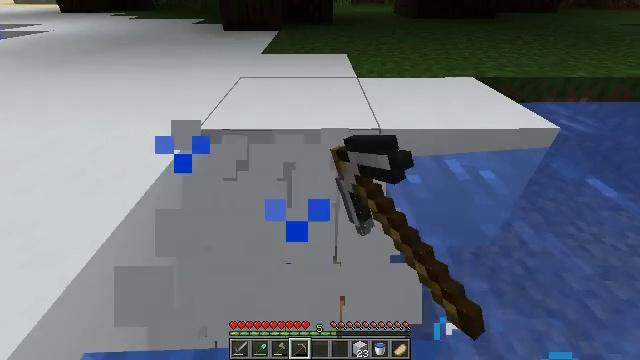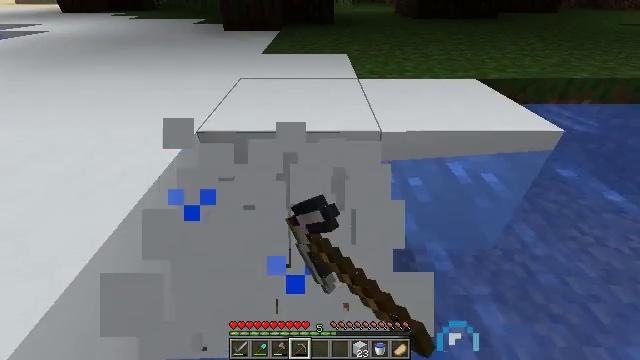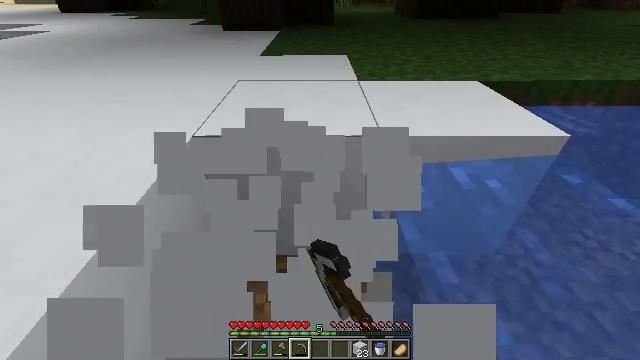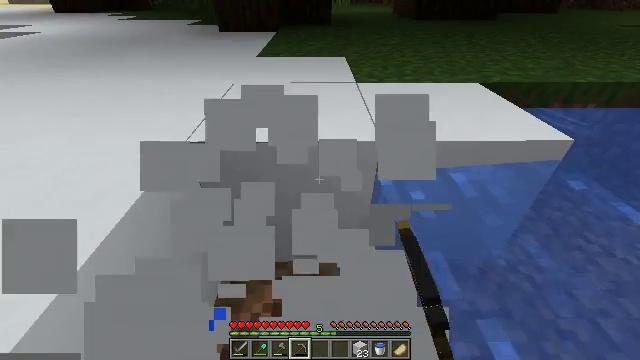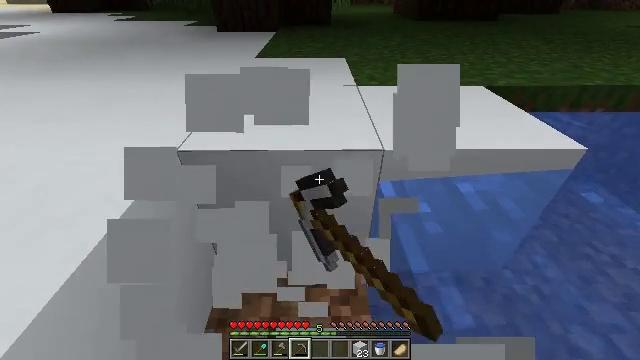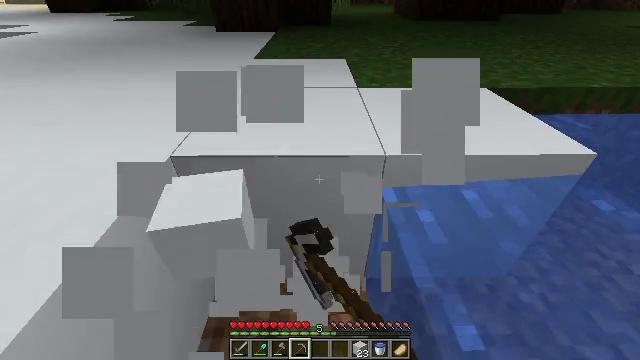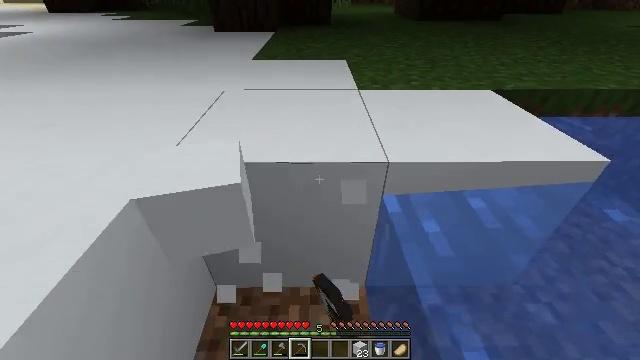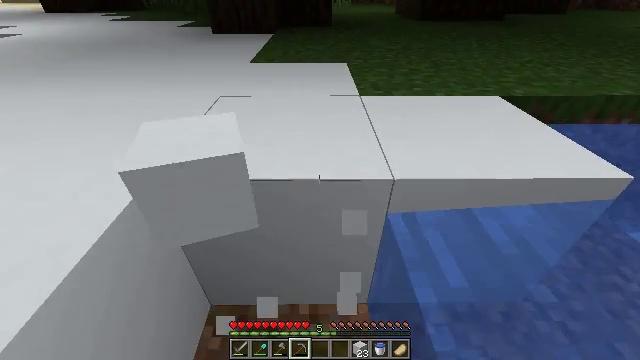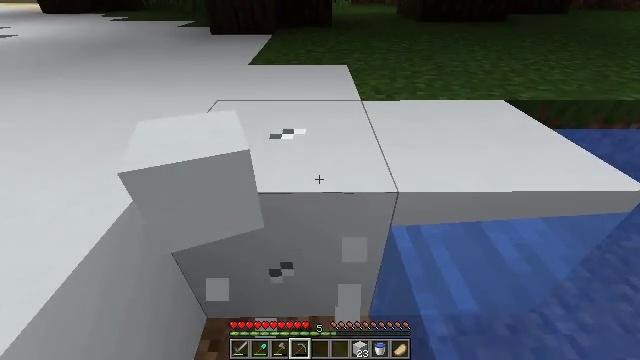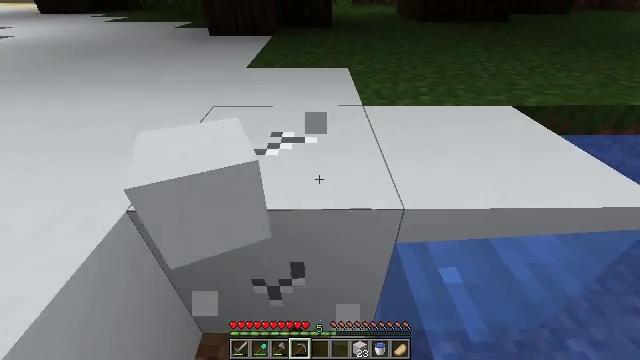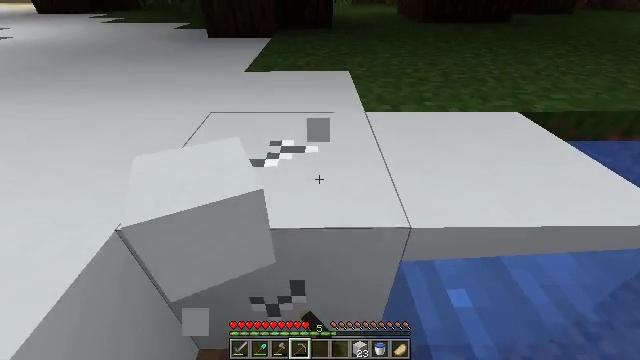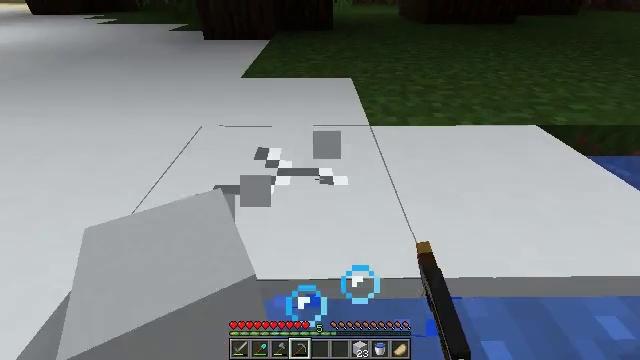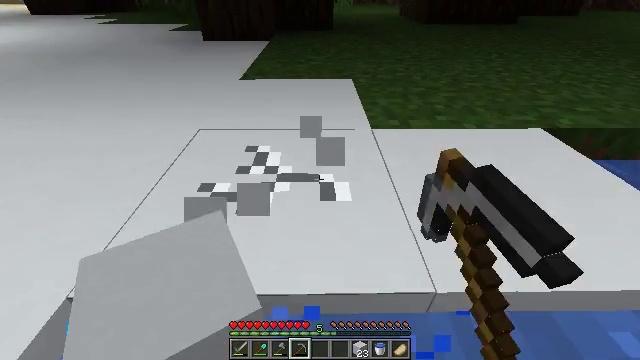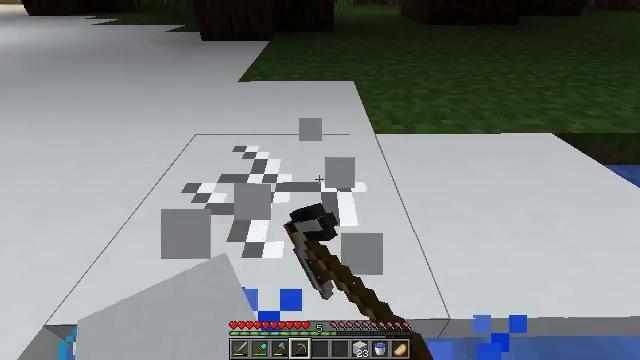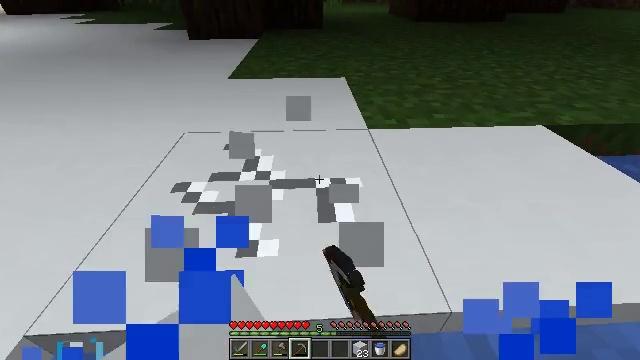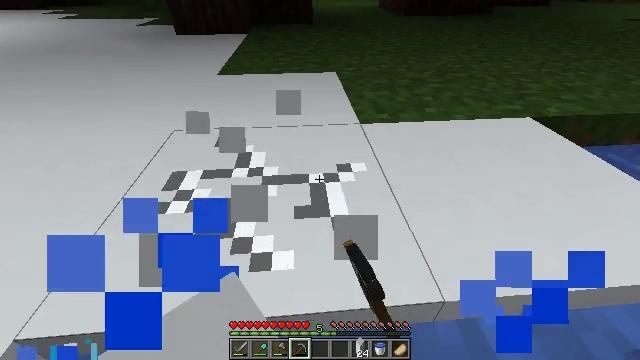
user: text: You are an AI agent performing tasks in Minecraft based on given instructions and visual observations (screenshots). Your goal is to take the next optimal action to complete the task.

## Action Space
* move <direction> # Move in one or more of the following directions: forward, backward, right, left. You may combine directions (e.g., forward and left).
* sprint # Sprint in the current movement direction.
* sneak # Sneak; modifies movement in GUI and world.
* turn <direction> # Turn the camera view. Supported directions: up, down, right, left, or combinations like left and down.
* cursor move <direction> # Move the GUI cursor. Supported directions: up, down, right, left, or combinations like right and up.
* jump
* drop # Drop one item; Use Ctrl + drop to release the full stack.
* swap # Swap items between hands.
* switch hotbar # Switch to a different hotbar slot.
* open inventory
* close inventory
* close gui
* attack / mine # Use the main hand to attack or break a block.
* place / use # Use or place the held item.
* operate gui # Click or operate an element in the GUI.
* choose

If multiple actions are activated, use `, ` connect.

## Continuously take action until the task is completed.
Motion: motion action
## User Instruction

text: Gather white concrete for building projects.
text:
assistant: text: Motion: move forward, attack / mine
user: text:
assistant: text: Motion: move forward, attack / mine
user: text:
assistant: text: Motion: move forward, attack / mine
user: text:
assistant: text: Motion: move forward, attack / mine
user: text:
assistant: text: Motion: move forward, attack / mine
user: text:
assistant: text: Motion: move forward, attack / mine
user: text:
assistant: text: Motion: move forward, attack / mine
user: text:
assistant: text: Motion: move forward, attack / mine
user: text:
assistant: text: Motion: move forward, attack / mine
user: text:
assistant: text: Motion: move forward, attack / mine
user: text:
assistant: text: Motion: attack / mine
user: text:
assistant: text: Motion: attack / mine
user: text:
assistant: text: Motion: attack / mine
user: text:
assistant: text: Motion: turn right, attack / mine
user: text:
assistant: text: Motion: turn right, attack / mine
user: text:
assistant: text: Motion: attack / mine
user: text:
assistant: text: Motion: attack / mine
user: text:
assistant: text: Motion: attack / mine
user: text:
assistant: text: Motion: attack / mine
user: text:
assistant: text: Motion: attack / mine
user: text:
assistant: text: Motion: attack / mine
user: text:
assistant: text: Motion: turn down, attack / mine
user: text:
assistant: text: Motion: turn right, attack / mine
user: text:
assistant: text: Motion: attack / mine
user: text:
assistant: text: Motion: turn right, attack / mine
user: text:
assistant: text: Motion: turn right, attack / mine
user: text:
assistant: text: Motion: turn right, attack / mine
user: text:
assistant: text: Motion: turn right, attack / mine
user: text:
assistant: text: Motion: turn right, attack / mine
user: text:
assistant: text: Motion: attack / mine